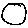
Label: circle